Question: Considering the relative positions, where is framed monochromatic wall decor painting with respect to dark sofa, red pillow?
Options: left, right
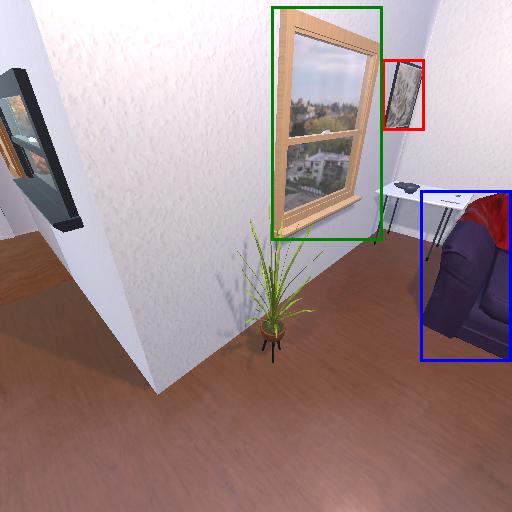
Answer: left